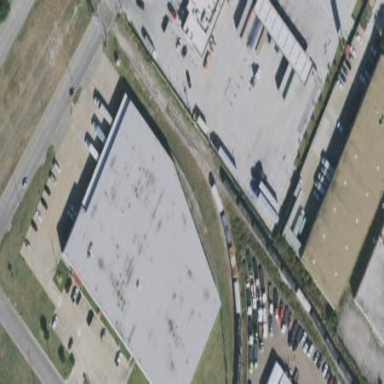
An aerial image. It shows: Warehouse building.